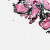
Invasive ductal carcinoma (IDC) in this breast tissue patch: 0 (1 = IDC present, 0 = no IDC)